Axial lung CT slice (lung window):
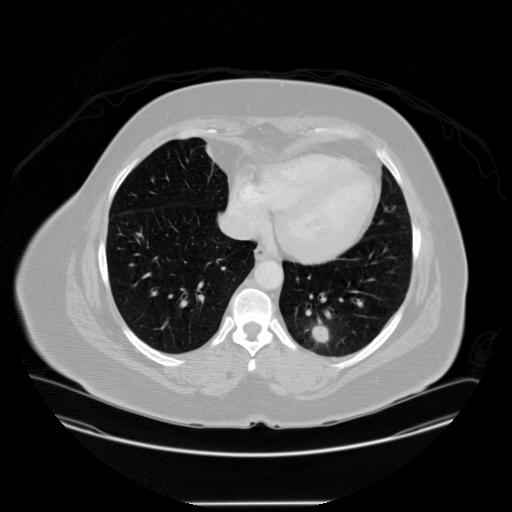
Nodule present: yes
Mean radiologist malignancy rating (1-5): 3.5